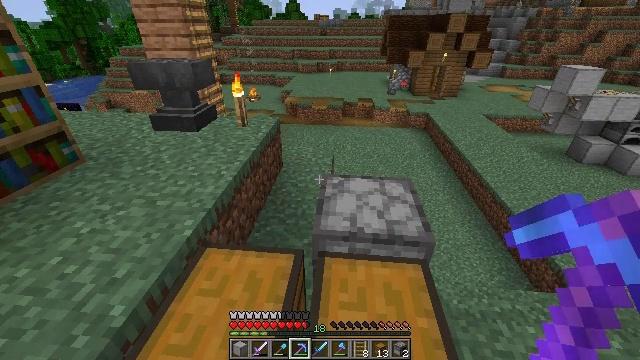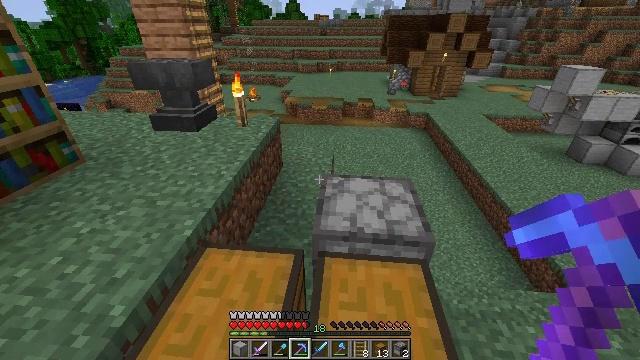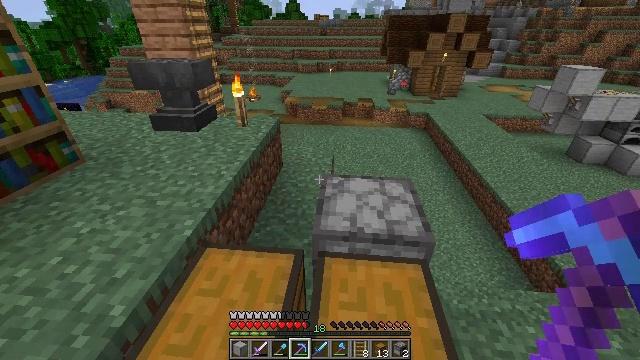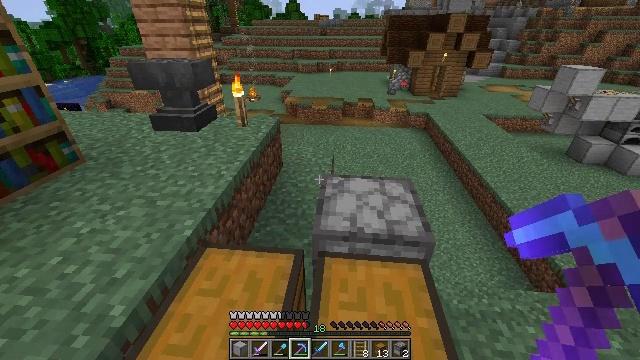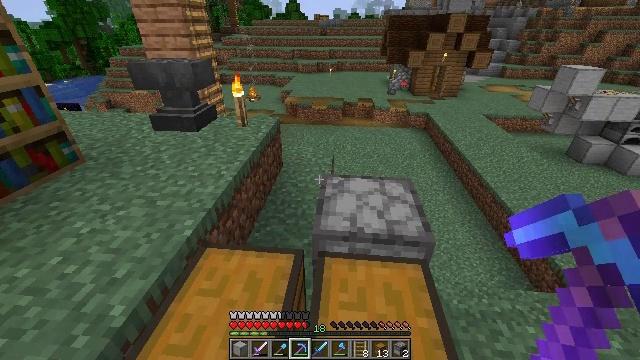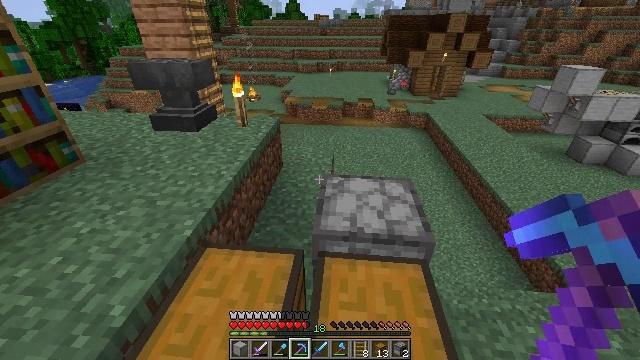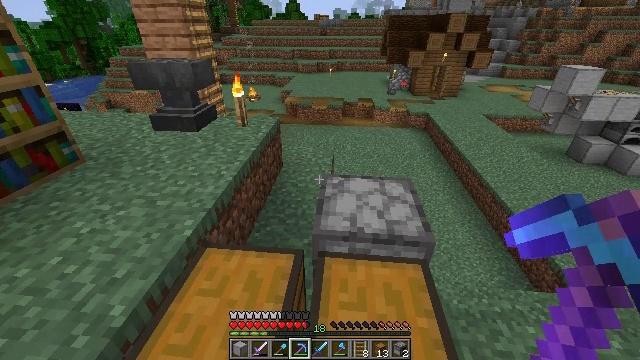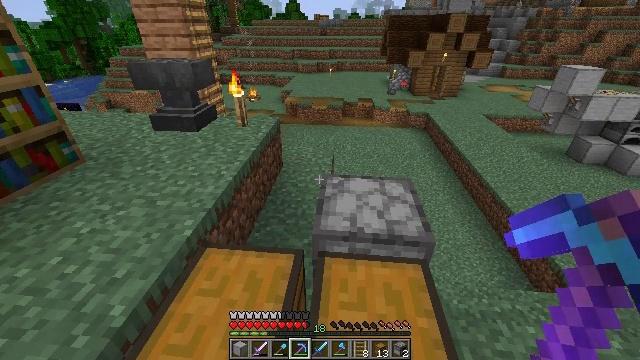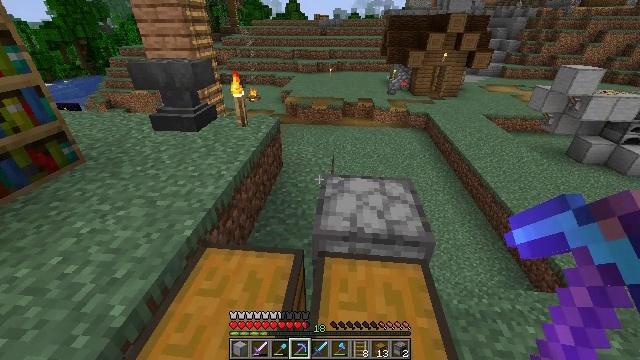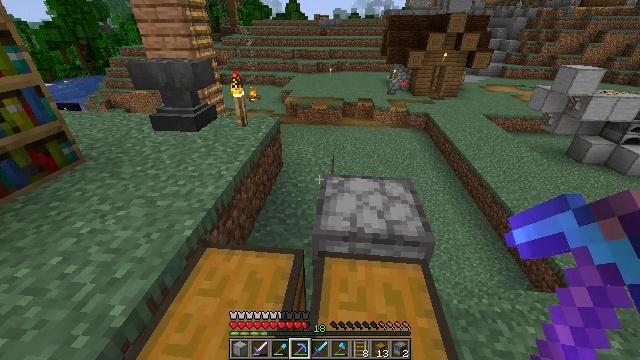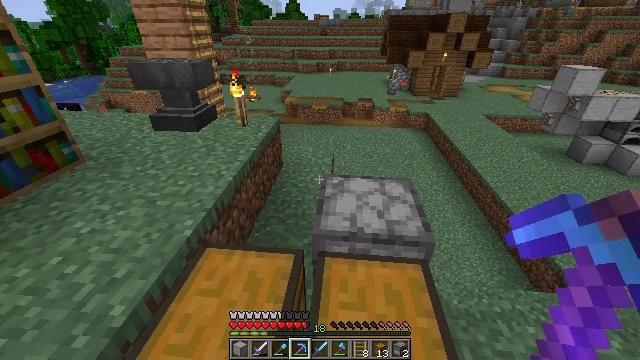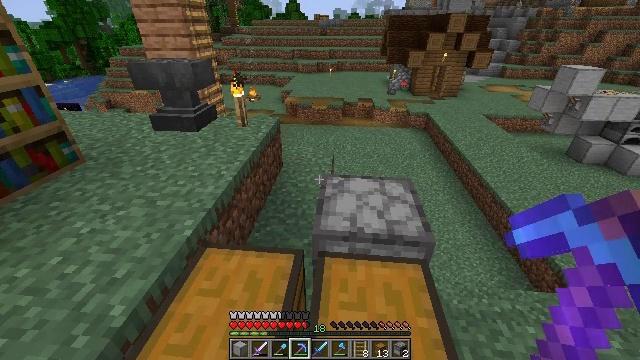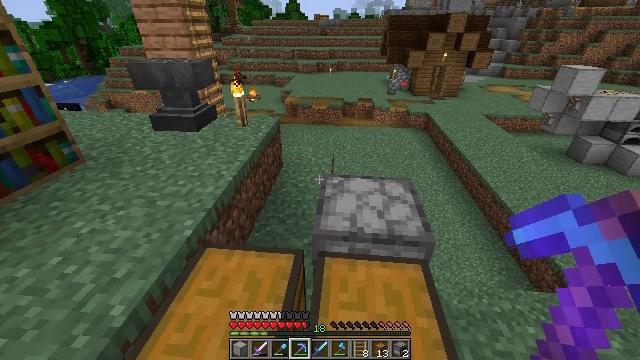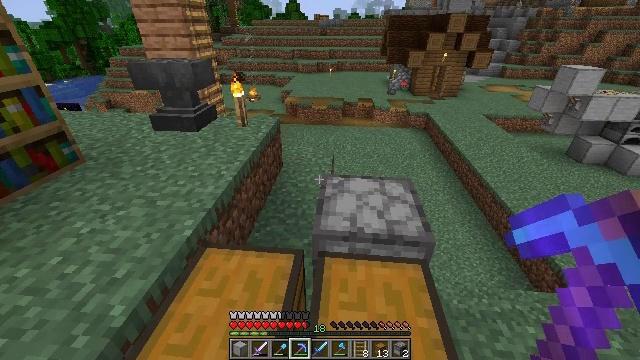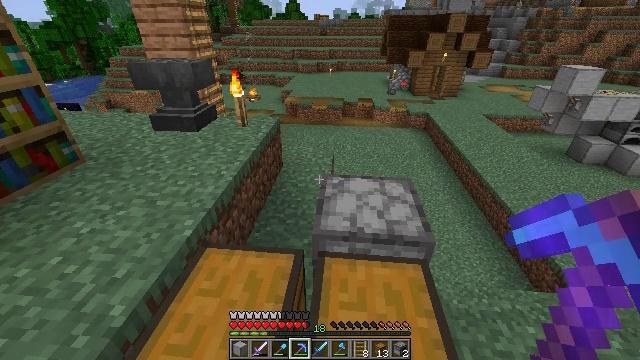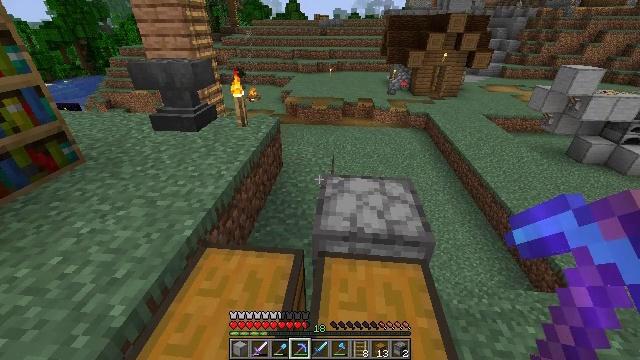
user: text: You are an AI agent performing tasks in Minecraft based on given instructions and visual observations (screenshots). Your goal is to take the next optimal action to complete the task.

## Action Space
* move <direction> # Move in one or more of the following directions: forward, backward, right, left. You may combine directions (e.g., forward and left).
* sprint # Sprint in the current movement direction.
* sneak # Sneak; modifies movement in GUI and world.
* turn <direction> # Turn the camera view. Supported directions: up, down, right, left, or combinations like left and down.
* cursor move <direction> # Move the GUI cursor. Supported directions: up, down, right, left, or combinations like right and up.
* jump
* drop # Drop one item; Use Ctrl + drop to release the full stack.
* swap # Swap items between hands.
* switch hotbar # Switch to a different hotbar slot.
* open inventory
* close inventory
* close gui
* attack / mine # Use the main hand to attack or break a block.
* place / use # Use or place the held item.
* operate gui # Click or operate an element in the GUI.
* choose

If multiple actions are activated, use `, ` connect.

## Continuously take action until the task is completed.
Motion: motion action
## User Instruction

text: Mine the smooth stone.
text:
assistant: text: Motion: no_op
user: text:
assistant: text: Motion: no_op
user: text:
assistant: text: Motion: no_op
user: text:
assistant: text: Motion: no_op
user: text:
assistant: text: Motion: no_op
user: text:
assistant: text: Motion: no_op
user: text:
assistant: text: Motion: no_op
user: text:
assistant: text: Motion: no_op
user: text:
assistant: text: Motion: no_op
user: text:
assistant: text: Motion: no_op
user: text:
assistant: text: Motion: no_op
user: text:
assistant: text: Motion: no_op
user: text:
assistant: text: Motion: no_op
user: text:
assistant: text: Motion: no_op
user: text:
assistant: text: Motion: no_op
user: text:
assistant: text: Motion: no_op
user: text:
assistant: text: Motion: no_op
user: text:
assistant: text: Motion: no_op
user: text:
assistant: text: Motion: no_op
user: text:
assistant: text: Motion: no_op
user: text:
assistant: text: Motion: no_op
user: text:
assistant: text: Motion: no_op
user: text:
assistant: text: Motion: no_op
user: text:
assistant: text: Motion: no_op
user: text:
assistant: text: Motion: no_op
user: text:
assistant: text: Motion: no_op
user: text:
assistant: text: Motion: no_op
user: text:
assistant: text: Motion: no_op
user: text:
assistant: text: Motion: no_op
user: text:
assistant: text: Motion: no_op